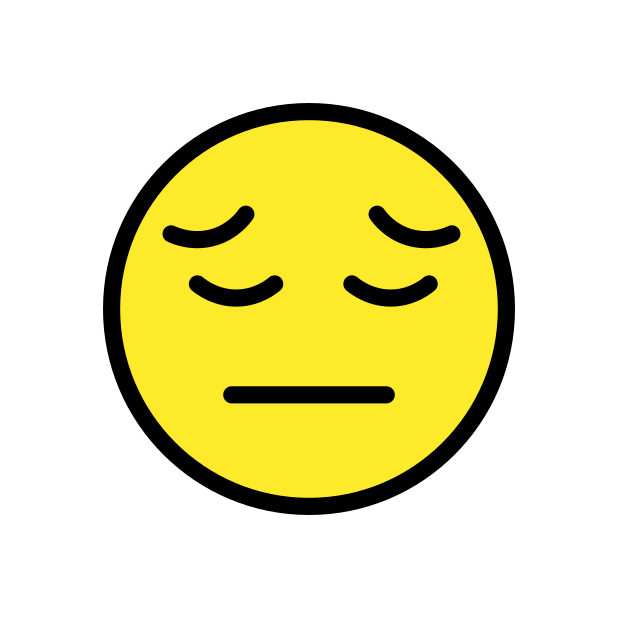
Emoji: 😔
Name: pensive face
Unicode: 0x1f614